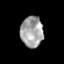
Tissue: skin
Cell type: Epithelial cells
Senescence score: 0.2654
Nuclear area (px): 680
Mean DAPI intensity: 163.241